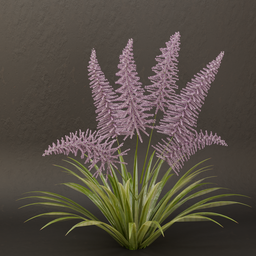
Label: nature